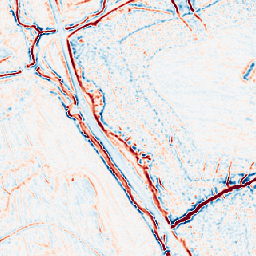
Category: multiscale
Decomposition family: log
Decomposition parameters: sigma: 1
Upsampling method: nearest
Upsampling parameters: scale: 4
Upsampling scale: 4